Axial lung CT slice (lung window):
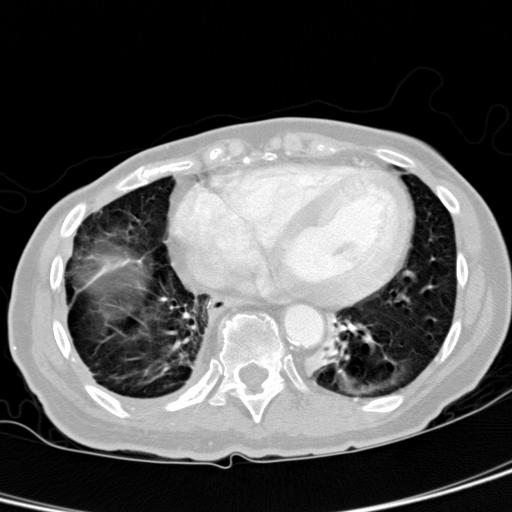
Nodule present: no